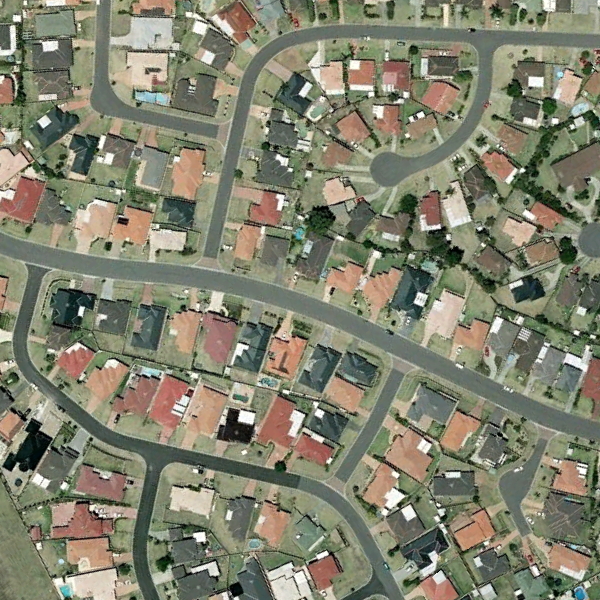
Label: DenseResidential